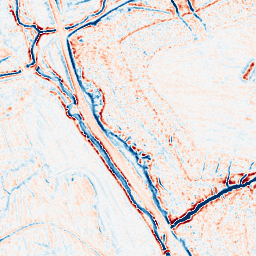
Category: edge_preserving
Decomposition family: bilateral
Decomposition parameters: d: 9
sigma_color: 150
sigma_space: 50
Upsampling method: sinc_hamming
Upsampling parameters: scale: 2
kernel_size: 4
Upsampling scale: 2